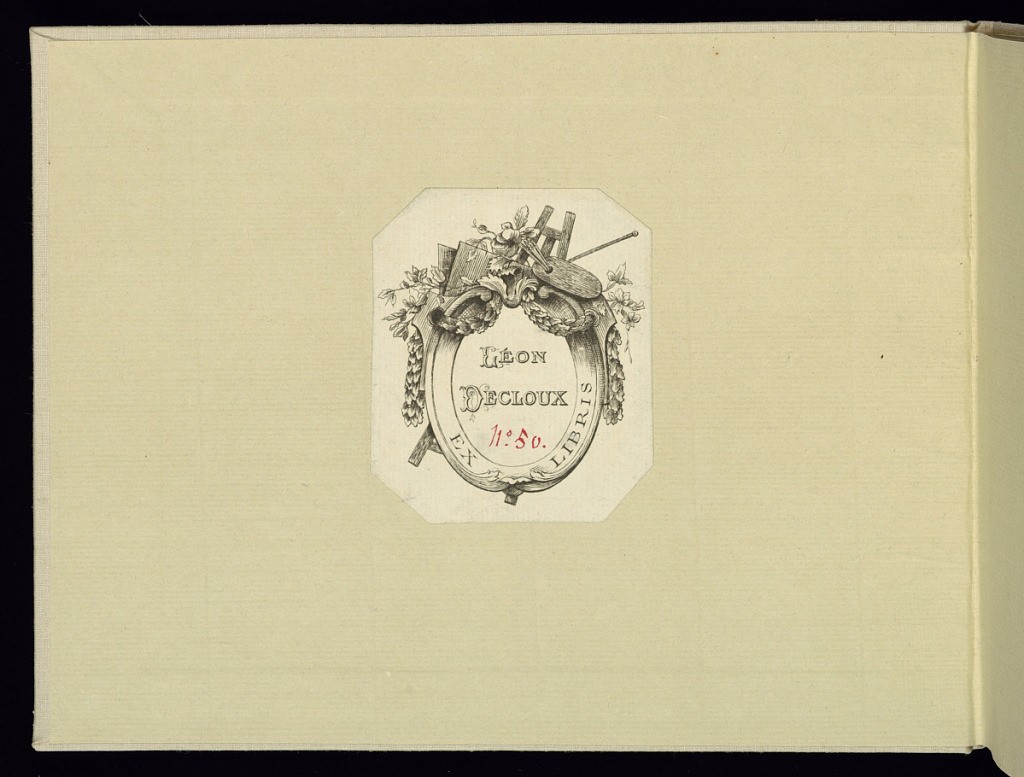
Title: Album of Prints: Ornament Designs by Various Artists Including Briceau, Lefebvre, Laget, Durant, Badollet, and Vauquier
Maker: Briceau, French, 16..–17..
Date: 1650-1734
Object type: Album
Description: Album of ornament prints, mostly by or for goldsmiths, designed by various artists including Briceau, François Lefebvre, Laget, Jean Louis Durant, Abraham Badollet, and Jacques Vauquier.